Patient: sex F, age 69
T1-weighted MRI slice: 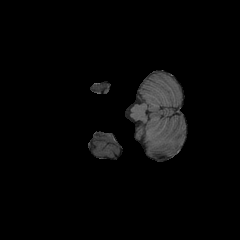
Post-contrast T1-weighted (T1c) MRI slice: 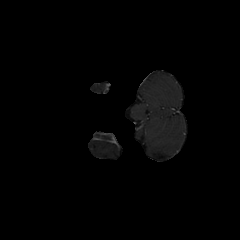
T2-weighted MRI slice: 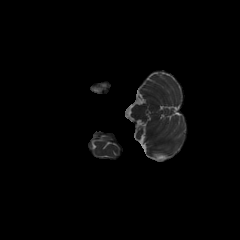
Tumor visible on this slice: no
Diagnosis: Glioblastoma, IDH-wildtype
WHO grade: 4